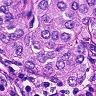
Metastatic tissue present: yes